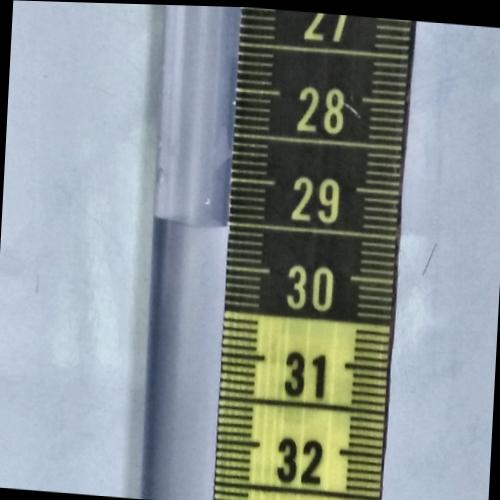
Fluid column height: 29.5 cm